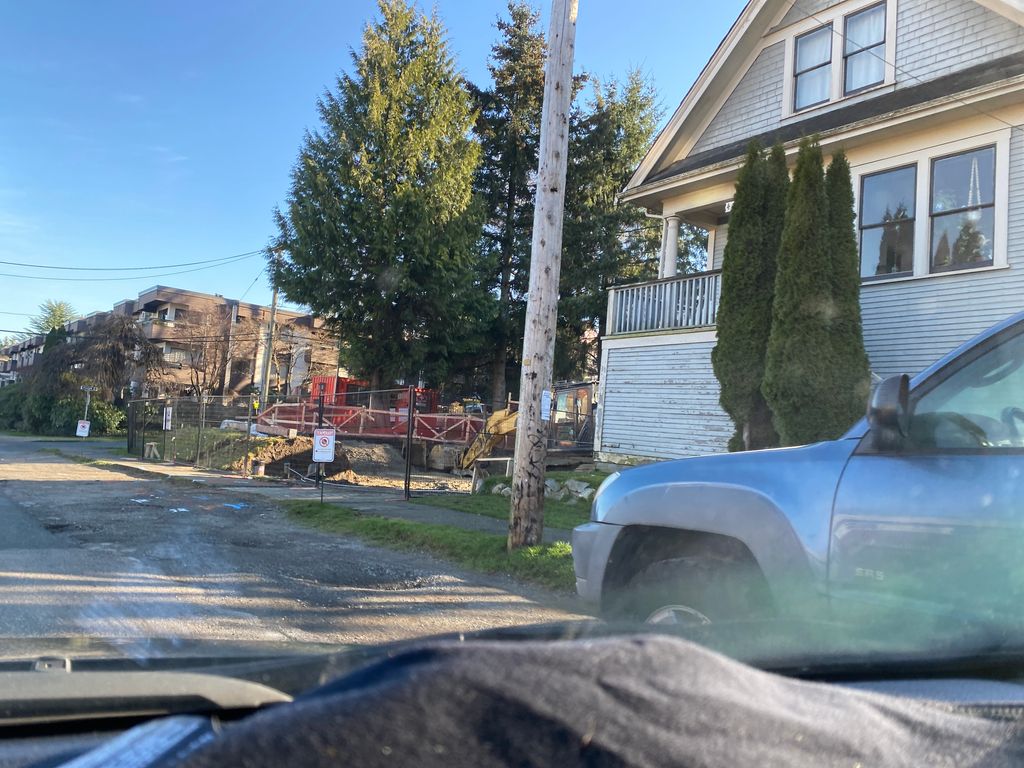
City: vancouver